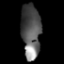
Tissue: lung
Cell type: Epithelial cells
Senescence score: 0.2424
Nuclear area (px): 1022
Mean DAPI intensity: 91.947